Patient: sex F, age 56
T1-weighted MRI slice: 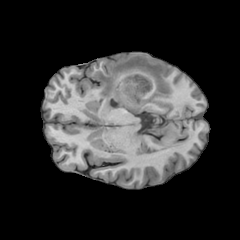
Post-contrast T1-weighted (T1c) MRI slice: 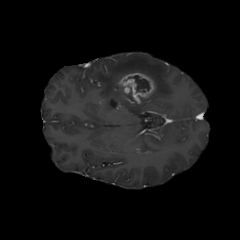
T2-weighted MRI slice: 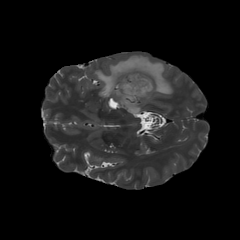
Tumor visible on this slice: yes
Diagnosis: Glioblastoma, IDH-wildtype
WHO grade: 4